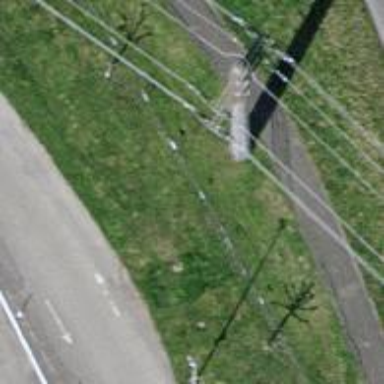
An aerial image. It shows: Concrete power pole.